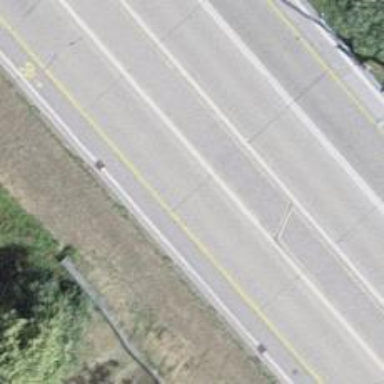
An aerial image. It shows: Primary road with asphalt surface.